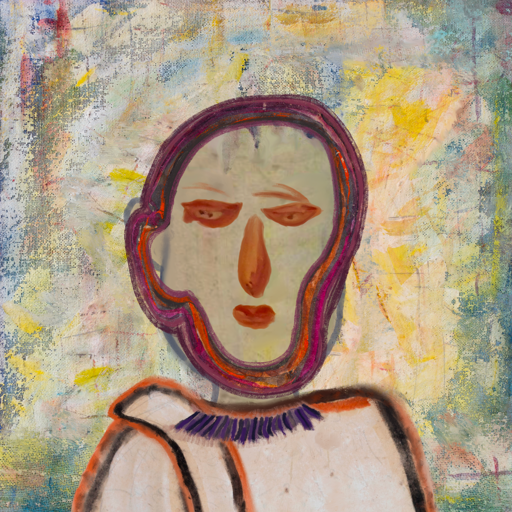
Background: Irani, Head And Neck Front: Hill_Girl, Face Front: Pious_Lady, Bust: Roy_Bahadur, Hair Front: Hypocrite, Head Accessory: Blank, Second Necklace: Blank, Necklace: HillGirl, Baby: Blank